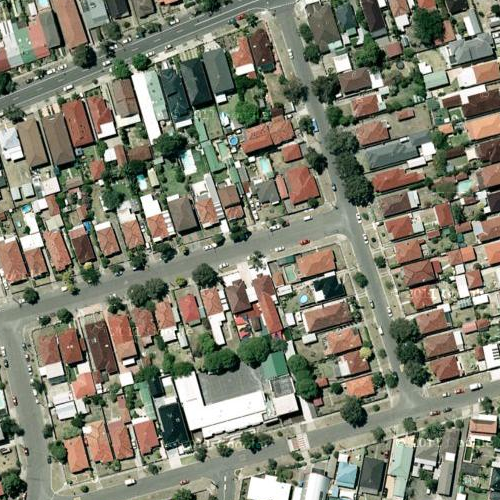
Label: sydney